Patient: sex M, age 69
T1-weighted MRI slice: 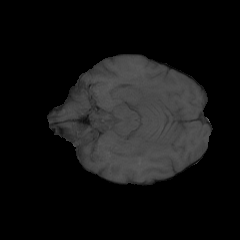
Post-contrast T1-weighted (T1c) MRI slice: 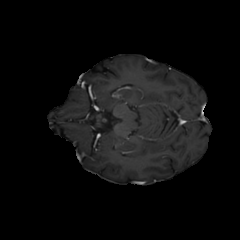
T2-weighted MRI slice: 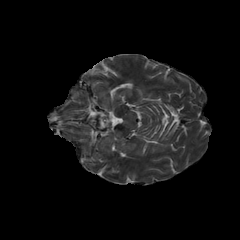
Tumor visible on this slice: no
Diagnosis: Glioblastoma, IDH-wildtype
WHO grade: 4